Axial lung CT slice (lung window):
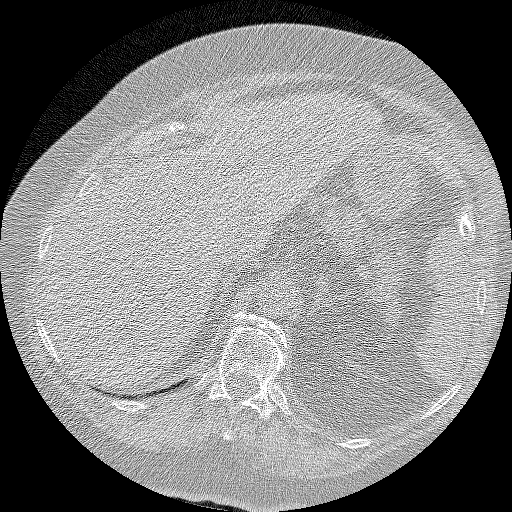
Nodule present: no